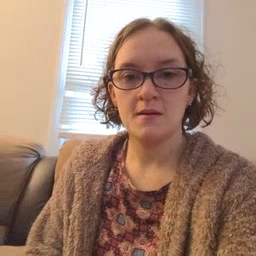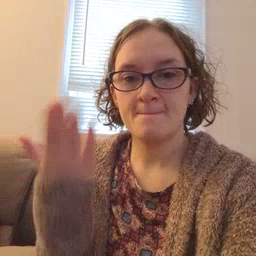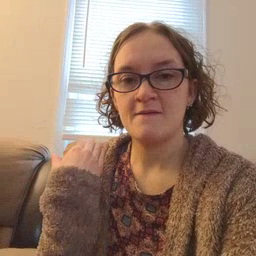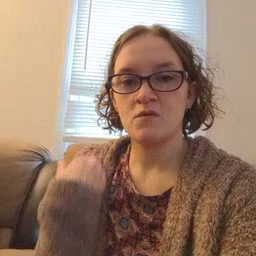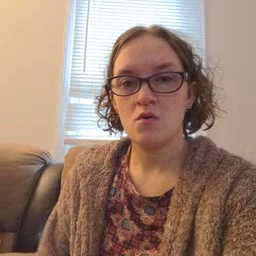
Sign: before